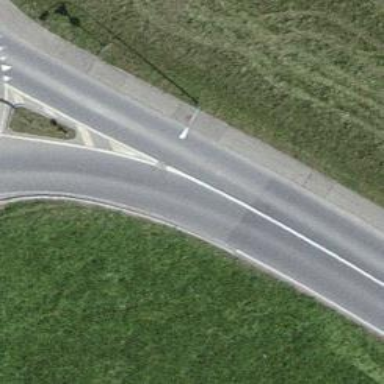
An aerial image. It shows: Tertiary road.